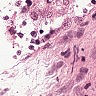
Metastatic tissue present: no